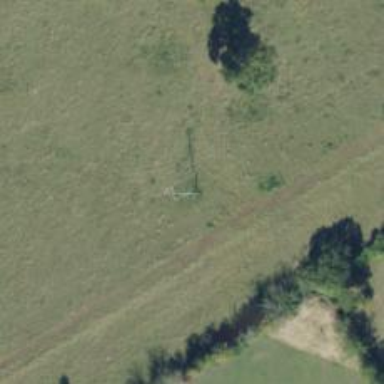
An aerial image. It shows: Power pole.